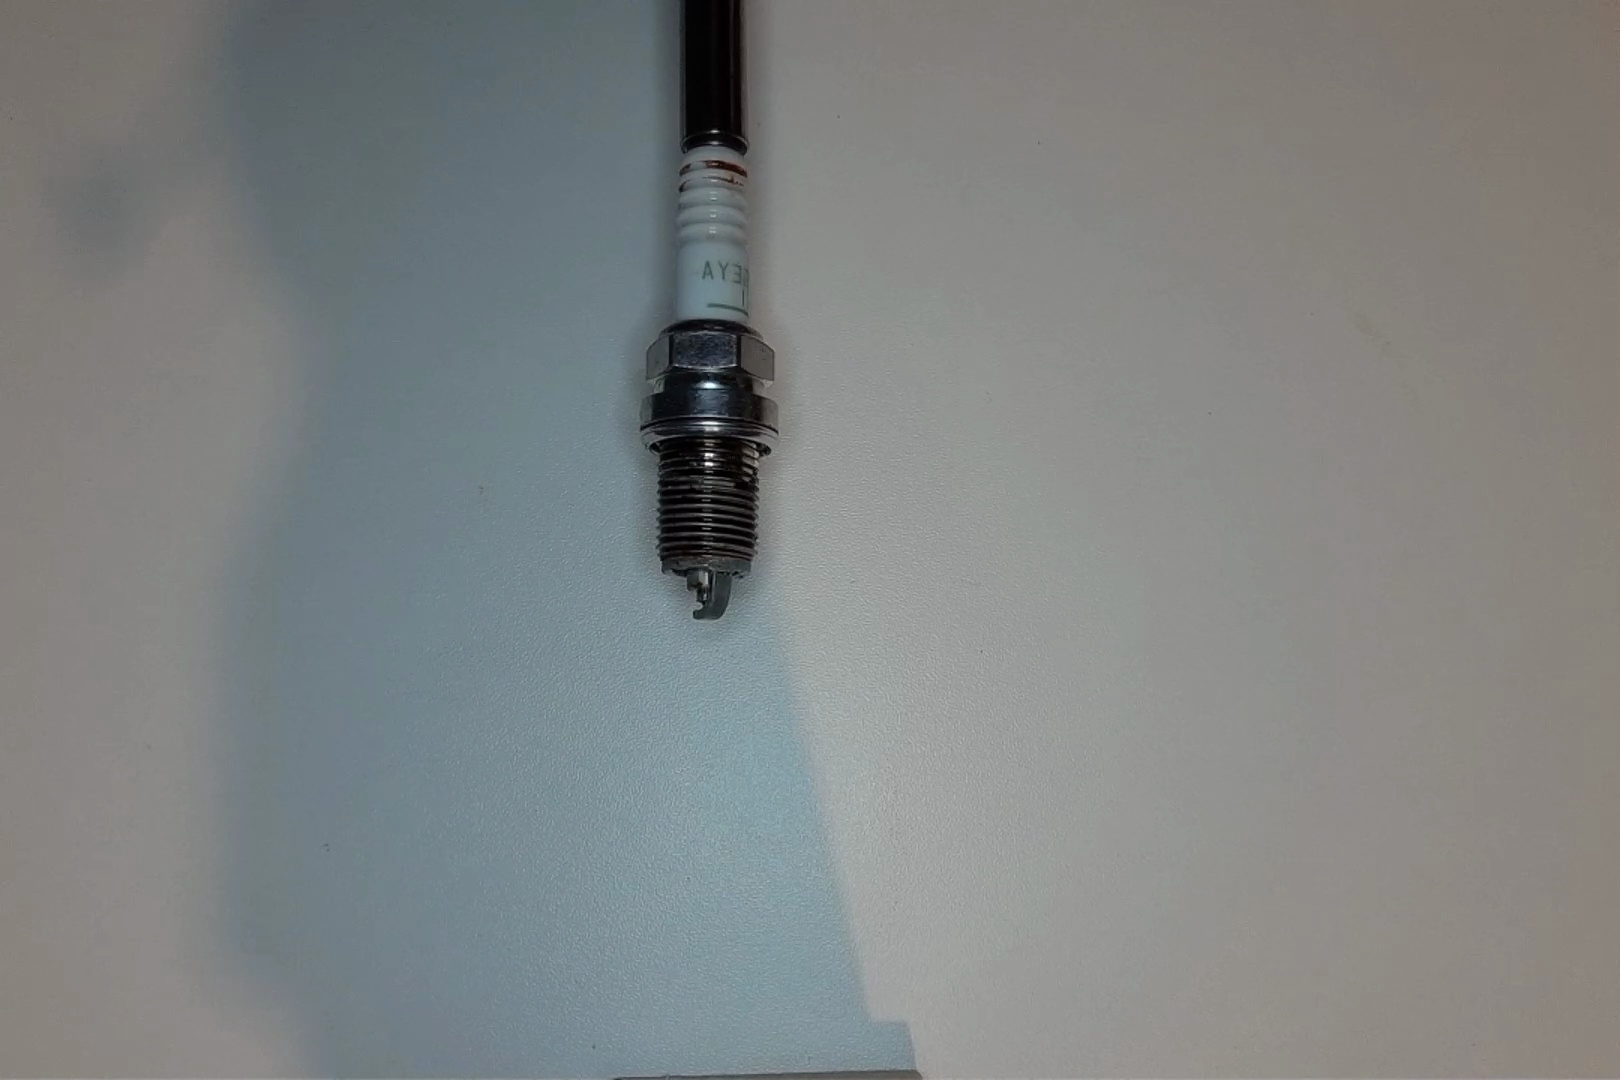
Label: anomaly